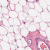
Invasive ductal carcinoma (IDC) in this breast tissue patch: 0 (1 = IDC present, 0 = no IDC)